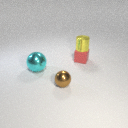
small brown metal sphere in front of large cyan metal sphere